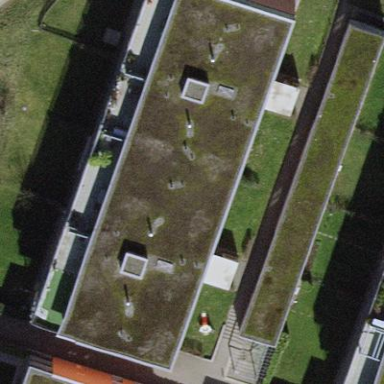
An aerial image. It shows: Building with flat roof.